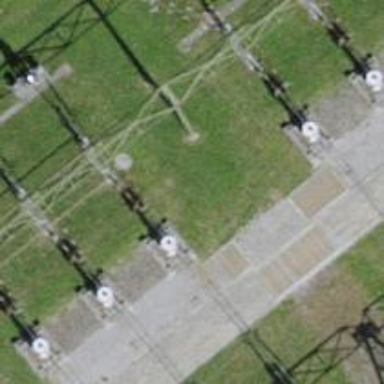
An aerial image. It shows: Bay for power lines.